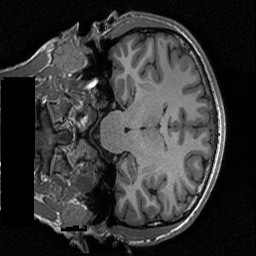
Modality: T1w
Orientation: coronal